Interaction volume radius: 5 \u00c5
Interaction volume height: 40 \u00c5
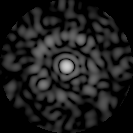
Disorder parameter: 0.7887